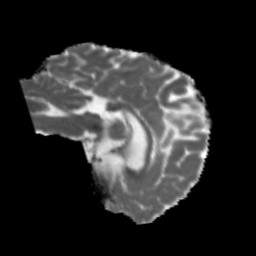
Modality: MD
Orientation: sagittal
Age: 27
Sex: female
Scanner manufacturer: siemens
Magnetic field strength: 3 T
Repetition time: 5.47 s
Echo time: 0.0854 s